Question: In android app development, with Linear Layout, I have two buttons side-by-side in a row. I made such an arrangement with TableRow and center aligned it. But the buttons dont fill completely the extra space. How do I make the buttons fill the extra space to the left and to the right?
Here the xml code:
'''
<TableRow
android:layout_height="wrap_content"
android:layout_width="wrap_content"
android:layout_gravity="center"
android:layout_margin="7dp"
>
<Button
android:layout_width="match_parent"
android:layout_height="wrap_content"
android:text="Save"
android:textAlignment="center"
android:id="@+id/save"
/>
<Button
android:layout_width="wrap_content"
android:layout_height="wrap_content"
android:text="Cancel"
android:textAlignment="center"
android:id="@+id/cancel"
/>
</TableRow>
'''
The LinearLayout has the following attributes:
'''
<LinearLayout xmlns:android="http://schemas.android.com/apk/res/android"
xmlns:tools="http://schemas.android.com/tools" android:layout_width="match_parent"
android:layout_height="match_parent" android:paddingLeft="@dimen/activity_horizontal_margin"
android:paddingRight="@dimen/activity_horizontal_margin"
android:paddingTop="@dimen/activity_vertical_margin"
android:orientation="vertical"
android:layout_alignParentBottom="true"
android:paddingBottom="@dimen/activity_vertical_margin" tools:context="com.appname.classname">
'''
Here is the sample screen shot:

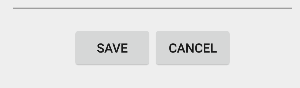
Answer: Instead of using the TableRow, use an horizontal LinearLayout inside the vertical LinearLayout. Note that the default orientation of LinearLayout is horizontal. So you can do soemthing like:
'''
<LinearLayout
android:layout_width="match_parent"
android:layout_height="wrap_content">
<Button
android:id="@+id/save"
android:text="@string/save"
android:layout_weight="1"
android:layout_width="0dip"
android:layout_height="wrap_content" />
<Button
android:id="@+id/cancel"
android:text="@string/cancel"
android:layout_weight="1"
android:layout_width="0dip"
android:layout_height="wrap_content" />
</LinearLayout>
'''
The layout_weight attribute will make each item occupy the available space in that ration. In this case, the buttons will share the screen space in a 1:1 ratio.